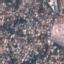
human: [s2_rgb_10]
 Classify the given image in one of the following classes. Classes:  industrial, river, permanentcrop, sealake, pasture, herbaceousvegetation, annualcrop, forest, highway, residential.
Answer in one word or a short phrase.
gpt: Residential